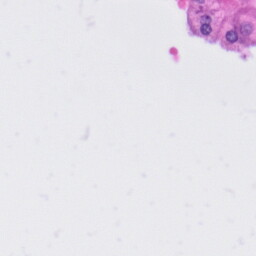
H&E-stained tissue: Liver